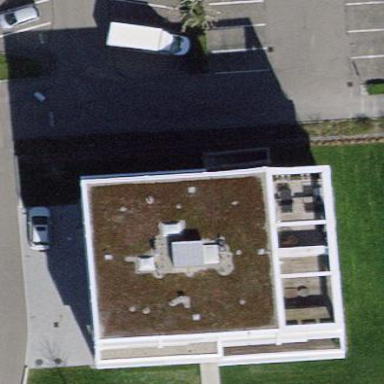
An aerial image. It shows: Apartment building with flat roof.